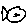
Label: fish